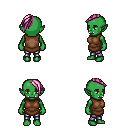
a pixel art fantasy rpg character, female body template, orc, green skin, brown tunic, metal pants, pink long mohawk hairstyle, four views (front, back, left, right), 2x2 character sprite sheet, small pixel art, hard edges, no anti-aliasing